Question: I'm trying to underline the background of the text area so i made the placeholder value equals to '__', this will make the text area like this

'<textarea placeholder="____________________________________________"></textarea>'
I tried this but the lines disappeared when i change the value of the text area, so how can i make it fixed?
'''
var textarea=document.getElementById("textarea");
var value="";
for(var i=textarea.getAttribute("rows"); i > 1;i--)
for(var j=textarea.getAttribute("cols"); j >=0 ;j--)
value+="_";
$('#textarea').attr('placeholder',value);
'''
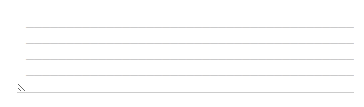
Answer: Here you have a solution: <URL>
Two options...
1. The background-image must be for a single-line (with repeat)
2. A contenteditable div.
Credits goes to @ana for her original answer.